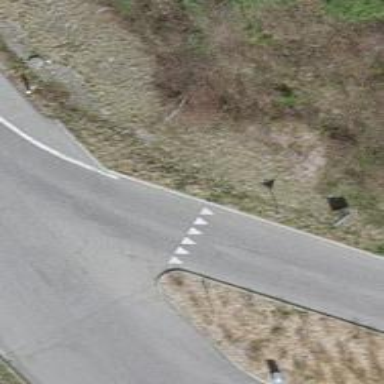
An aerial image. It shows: Road with "give way" sign.